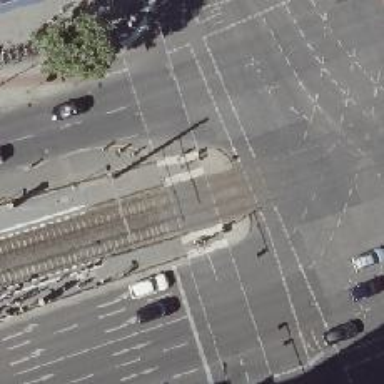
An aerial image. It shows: Tram crossing with traffic signals.